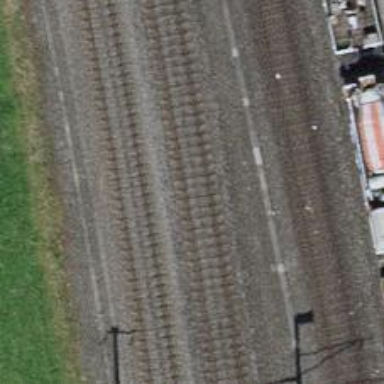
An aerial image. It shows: Single railway track with electrified contact line.